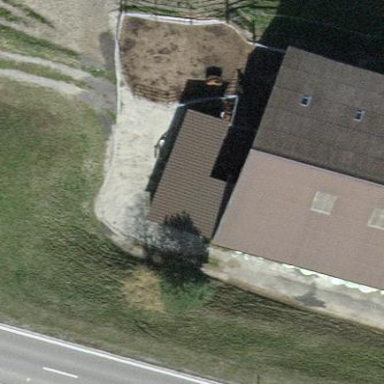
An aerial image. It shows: View of roof of building.